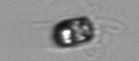
Label: Pyramimonas_morphotype1